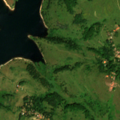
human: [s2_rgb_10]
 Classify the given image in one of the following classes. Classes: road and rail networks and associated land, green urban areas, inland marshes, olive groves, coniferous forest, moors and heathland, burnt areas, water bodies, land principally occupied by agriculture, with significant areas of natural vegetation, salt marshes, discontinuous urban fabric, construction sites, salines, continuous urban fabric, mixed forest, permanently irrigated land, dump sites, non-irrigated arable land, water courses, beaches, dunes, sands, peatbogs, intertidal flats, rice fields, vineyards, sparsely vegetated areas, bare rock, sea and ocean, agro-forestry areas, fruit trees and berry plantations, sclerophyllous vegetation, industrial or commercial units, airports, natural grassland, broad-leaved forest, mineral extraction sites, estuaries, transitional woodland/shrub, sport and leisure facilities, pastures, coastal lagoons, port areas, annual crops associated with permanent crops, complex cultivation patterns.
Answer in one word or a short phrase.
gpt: pastures, transitional woodland/shrub, water bodies